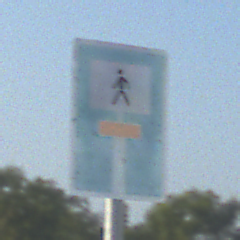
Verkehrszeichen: SackgasseFussgaengerDurchlaessig
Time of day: SunriseSunset
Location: Outdoor (Urban)
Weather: Clear
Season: NotSpecified
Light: Natural